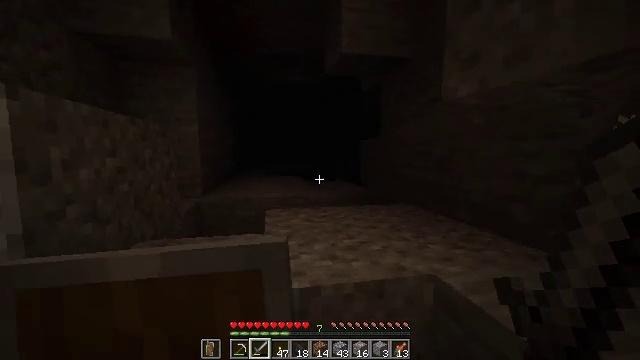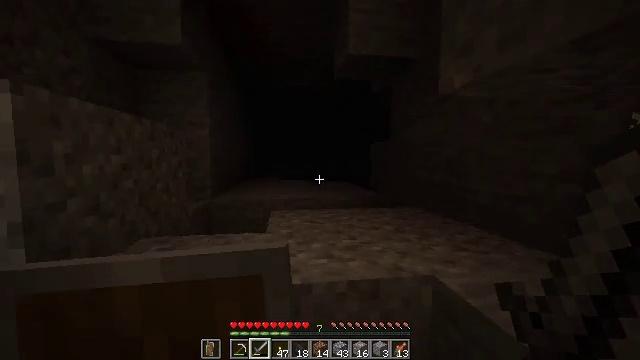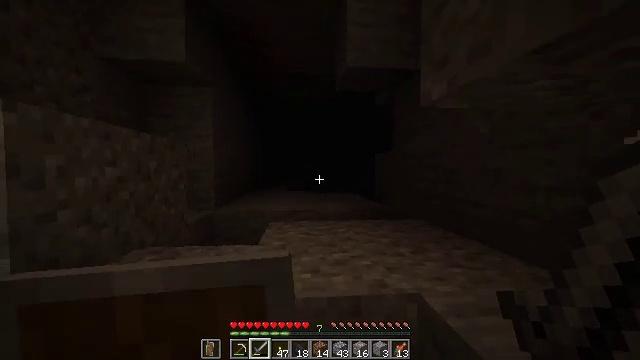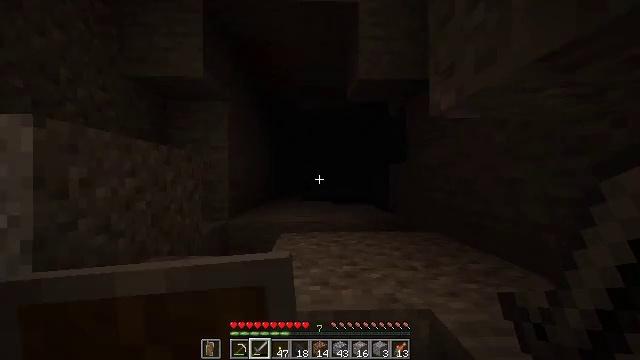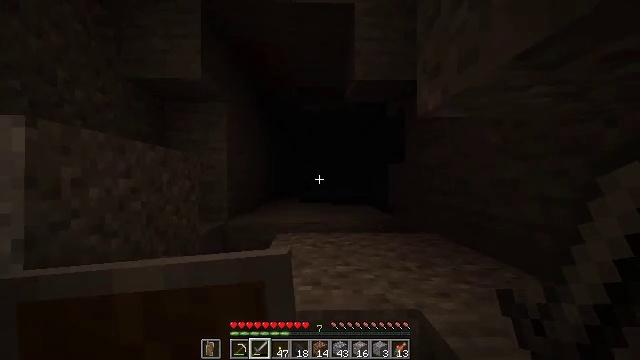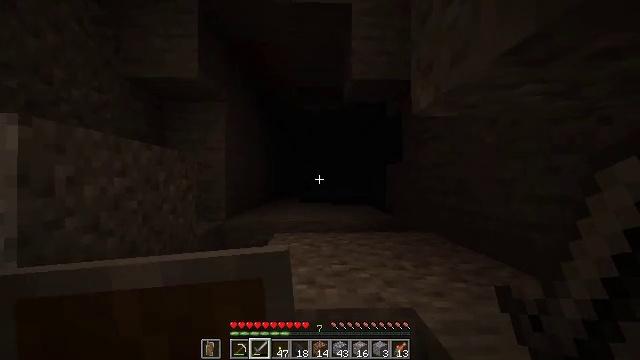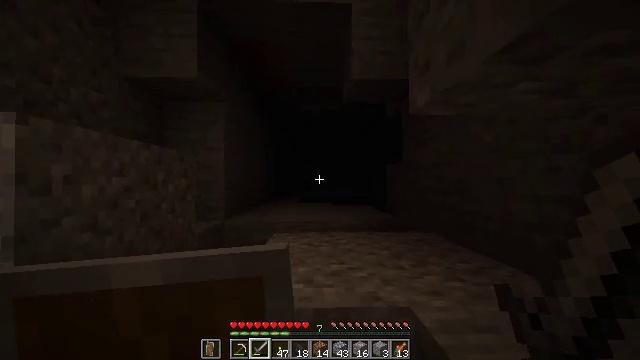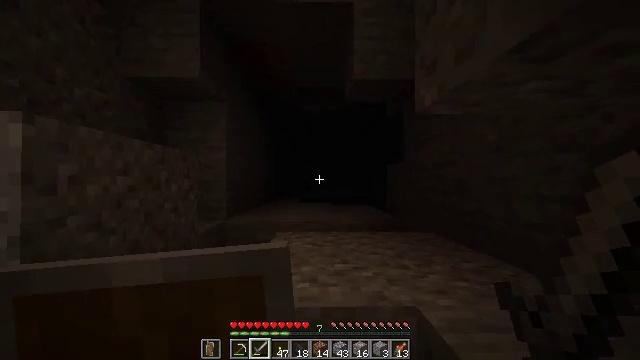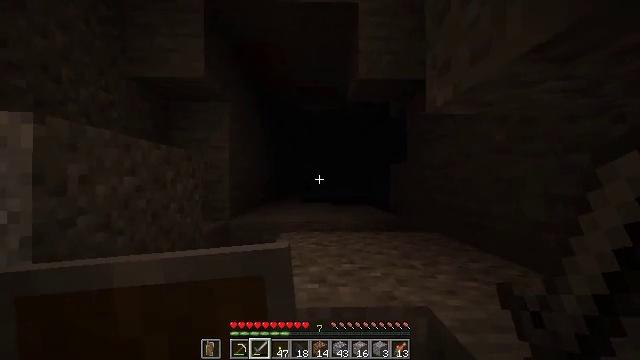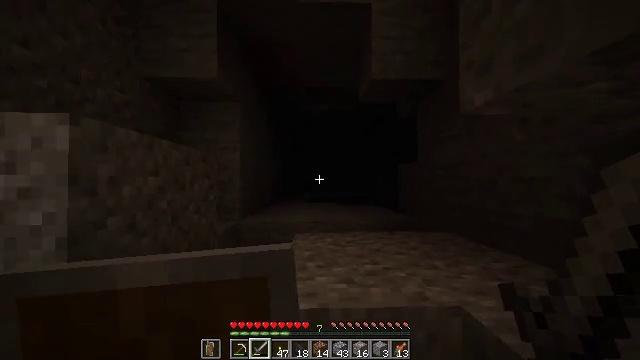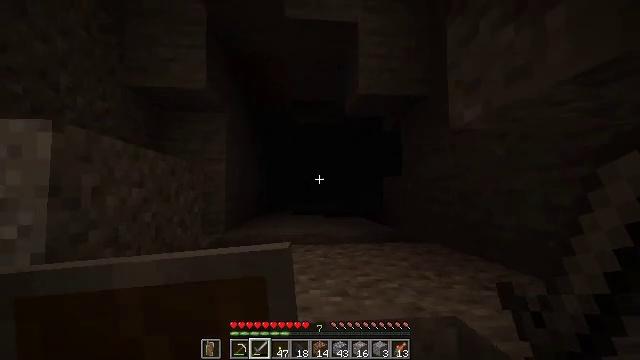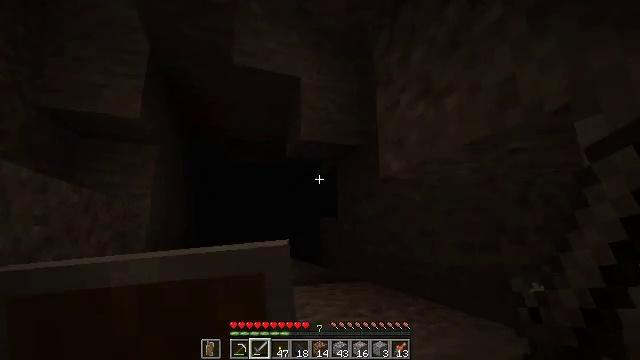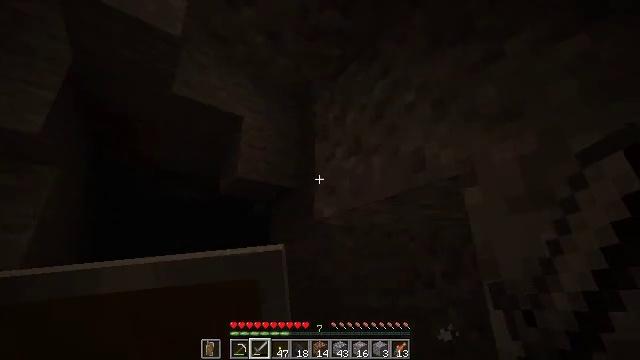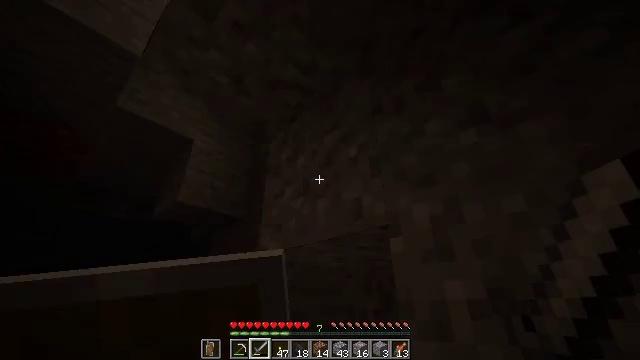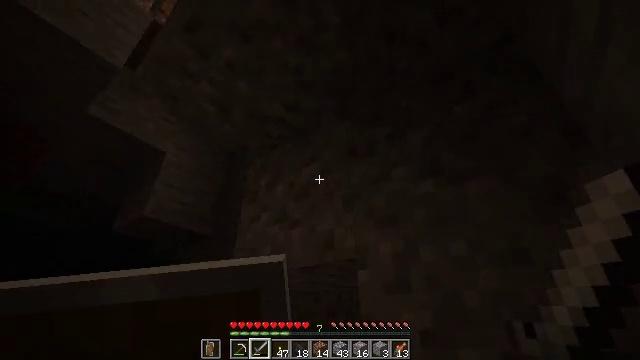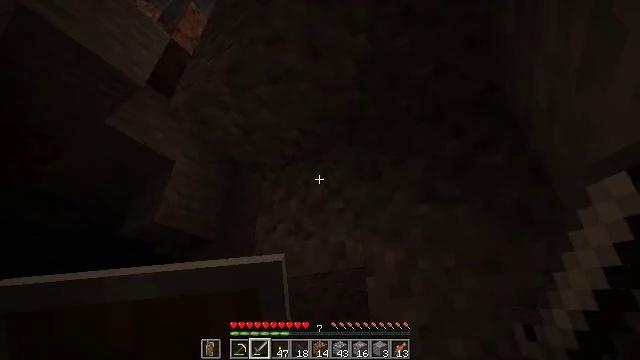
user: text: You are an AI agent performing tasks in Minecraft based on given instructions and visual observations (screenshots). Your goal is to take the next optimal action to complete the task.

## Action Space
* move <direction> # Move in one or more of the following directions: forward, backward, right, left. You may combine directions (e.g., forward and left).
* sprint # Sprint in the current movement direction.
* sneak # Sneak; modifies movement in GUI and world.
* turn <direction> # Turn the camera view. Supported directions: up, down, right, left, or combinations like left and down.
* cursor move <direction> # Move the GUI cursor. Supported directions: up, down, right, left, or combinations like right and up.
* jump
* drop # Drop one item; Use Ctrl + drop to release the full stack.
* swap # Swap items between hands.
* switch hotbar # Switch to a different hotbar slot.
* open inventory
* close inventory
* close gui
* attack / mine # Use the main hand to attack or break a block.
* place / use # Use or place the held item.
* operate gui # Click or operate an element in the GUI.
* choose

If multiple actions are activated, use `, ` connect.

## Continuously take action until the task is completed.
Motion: motion action
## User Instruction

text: Dig through gravel to clear a path.
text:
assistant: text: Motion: turn left and up
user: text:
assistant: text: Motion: turn left and up
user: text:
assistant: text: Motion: turn left and up
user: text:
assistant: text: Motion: no_op
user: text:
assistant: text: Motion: no_op
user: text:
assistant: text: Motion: no_op
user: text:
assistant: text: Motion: move left
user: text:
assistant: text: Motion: move left
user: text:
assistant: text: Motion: no_op
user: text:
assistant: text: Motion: turn right and up
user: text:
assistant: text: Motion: move back, turn right and up
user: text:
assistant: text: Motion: move back, turn right and up
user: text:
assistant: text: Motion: move back and move left, turn right and up
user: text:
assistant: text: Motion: move back and move left, turn right and up
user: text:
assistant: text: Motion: move back and move left, turn right
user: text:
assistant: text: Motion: move back and move left
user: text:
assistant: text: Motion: move back, attack / mine
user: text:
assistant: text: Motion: attack / mine
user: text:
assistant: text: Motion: turn right, attack / mine
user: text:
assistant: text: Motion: attack / mine
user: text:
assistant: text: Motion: turn right, attack / mine
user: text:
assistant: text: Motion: turn right, attack / mine
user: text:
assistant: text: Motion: attack / mine
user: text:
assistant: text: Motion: attack / mine
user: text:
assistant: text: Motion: attack / mine
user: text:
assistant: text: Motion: attack / mine
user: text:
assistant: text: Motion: attack / mine
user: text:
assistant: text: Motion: attack / mine
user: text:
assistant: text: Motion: attack / mine
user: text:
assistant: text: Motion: attack / mine